Interaction volume radius: 5 \u00c5
Interaction volume height: 15 \u00c5
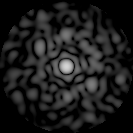
Disorder parameter: 0.79